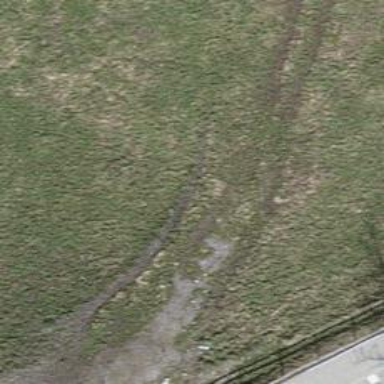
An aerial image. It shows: Grass track with grade 5 tracktype.